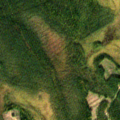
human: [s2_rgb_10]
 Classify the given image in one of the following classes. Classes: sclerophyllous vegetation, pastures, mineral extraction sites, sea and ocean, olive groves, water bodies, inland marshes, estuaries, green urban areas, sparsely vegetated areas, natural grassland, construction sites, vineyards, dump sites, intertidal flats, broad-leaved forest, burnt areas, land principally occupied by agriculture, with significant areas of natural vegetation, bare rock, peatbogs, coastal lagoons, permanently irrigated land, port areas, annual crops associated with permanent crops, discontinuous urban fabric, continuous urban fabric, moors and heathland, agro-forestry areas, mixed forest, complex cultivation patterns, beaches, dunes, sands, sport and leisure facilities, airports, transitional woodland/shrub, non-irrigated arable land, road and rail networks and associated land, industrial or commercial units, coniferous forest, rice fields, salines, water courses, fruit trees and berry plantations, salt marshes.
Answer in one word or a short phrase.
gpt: coniferous forest, transitional woodland/shrub, peatbogs